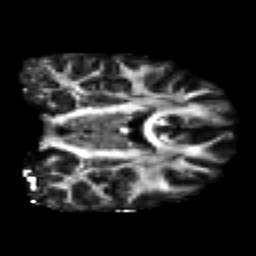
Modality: FA
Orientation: coronal
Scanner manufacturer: ge
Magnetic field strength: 3 T
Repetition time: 7.98 s
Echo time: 0.0701 s